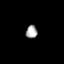
Tissue: prostate
Cell type: T cells
Senescence score: 0.6987
Nuclear area (px): 143
Mean DAPI intensity: 168.622